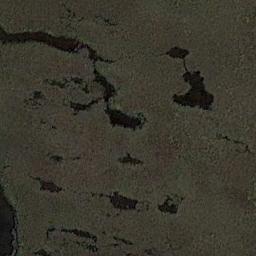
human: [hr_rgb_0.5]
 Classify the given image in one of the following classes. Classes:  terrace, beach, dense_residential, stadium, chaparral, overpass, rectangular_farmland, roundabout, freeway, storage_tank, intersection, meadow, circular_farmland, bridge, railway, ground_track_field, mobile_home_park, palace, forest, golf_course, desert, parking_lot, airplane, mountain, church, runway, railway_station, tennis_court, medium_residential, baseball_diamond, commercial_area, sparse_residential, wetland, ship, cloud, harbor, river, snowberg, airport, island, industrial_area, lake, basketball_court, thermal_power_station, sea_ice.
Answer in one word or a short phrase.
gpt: wetland